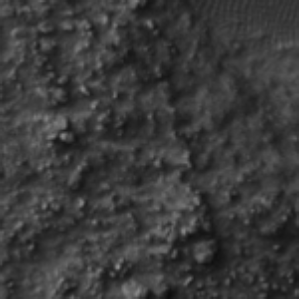
Label: frost